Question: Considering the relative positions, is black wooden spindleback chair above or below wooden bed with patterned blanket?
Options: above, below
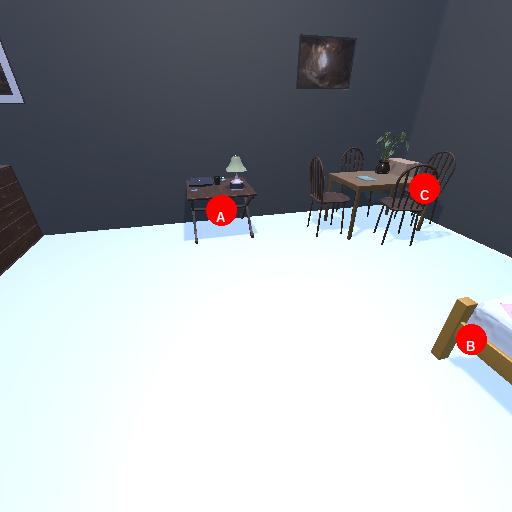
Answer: above